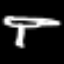
Label: palm tree